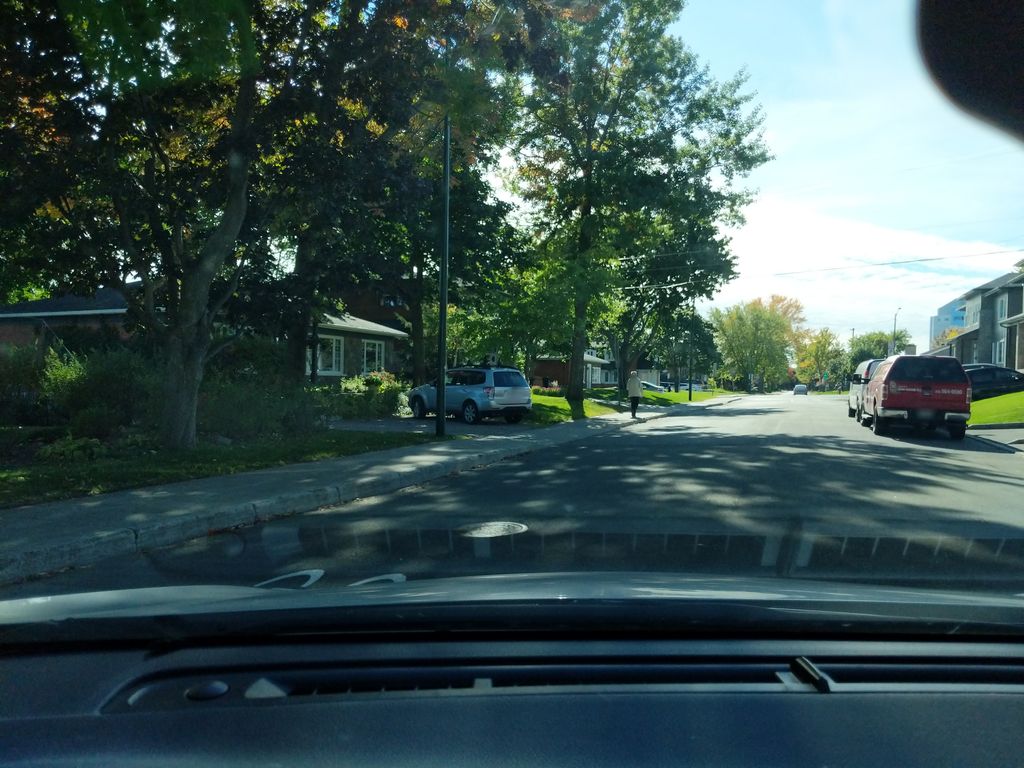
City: quebec_city